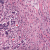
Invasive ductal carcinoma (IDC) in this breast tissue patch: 1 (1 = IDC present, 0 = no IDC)